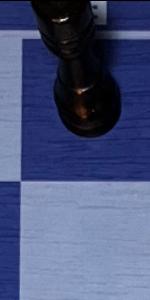
Label: Empty